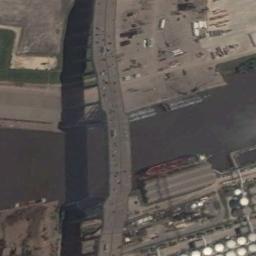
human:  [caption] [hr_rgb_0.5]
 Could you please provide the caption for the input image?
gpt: A bridge built on a dark green river and a boat docked on one side of the river .

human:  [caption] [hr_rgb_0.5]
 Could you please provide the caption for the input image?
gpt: A bridge connects the land on both sides of the river  There are many buildings and roads on the land, And many cars are parked on the banks of the river .

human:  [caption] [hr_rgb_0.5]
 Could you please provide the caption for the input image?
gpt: A bridge is over the river with some buildings beside .

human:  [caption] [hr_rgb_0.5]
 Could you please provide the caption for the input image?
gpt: A bridge connects the residential areas on both sides of the strait .

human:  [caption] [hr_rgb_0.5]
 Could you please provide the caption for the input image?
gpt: There are many cars on the bridge .